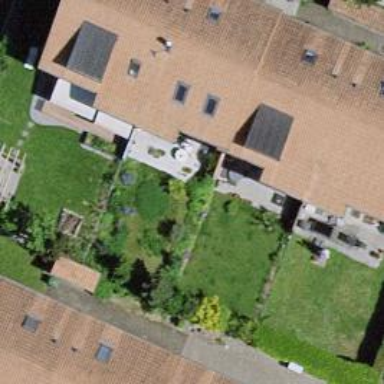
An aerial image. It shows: Simple and straightforward house.